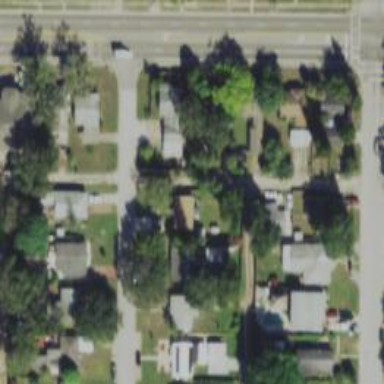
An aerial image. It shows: Alley classified as service road.